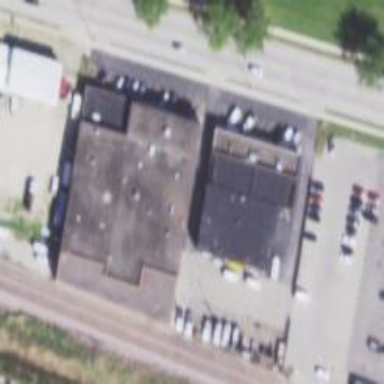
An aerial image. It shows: Commercial building.